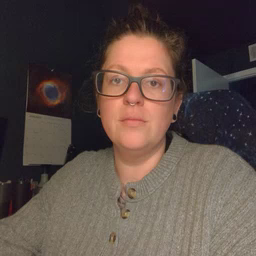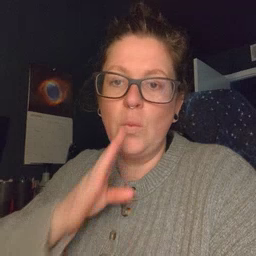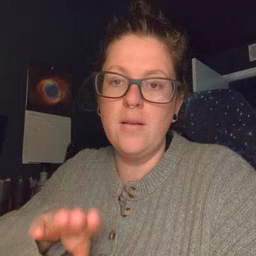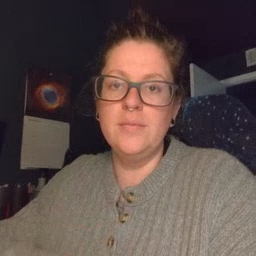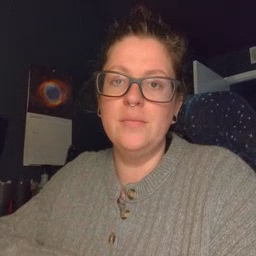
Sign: quiet